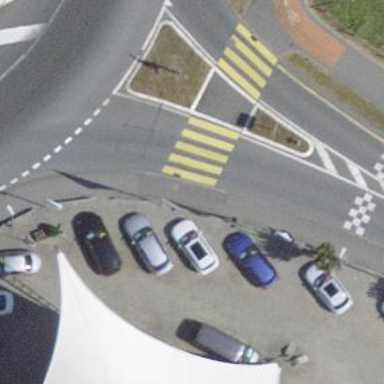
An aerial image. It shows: Uncontrolled zebra crossing with notable zebra markings.